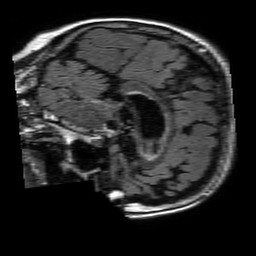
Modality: FLAIR
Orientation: sagittal
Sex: female
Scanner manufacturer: philips
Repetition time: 11 s
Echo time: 0.125 s